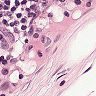
Metastatic tissue present: no